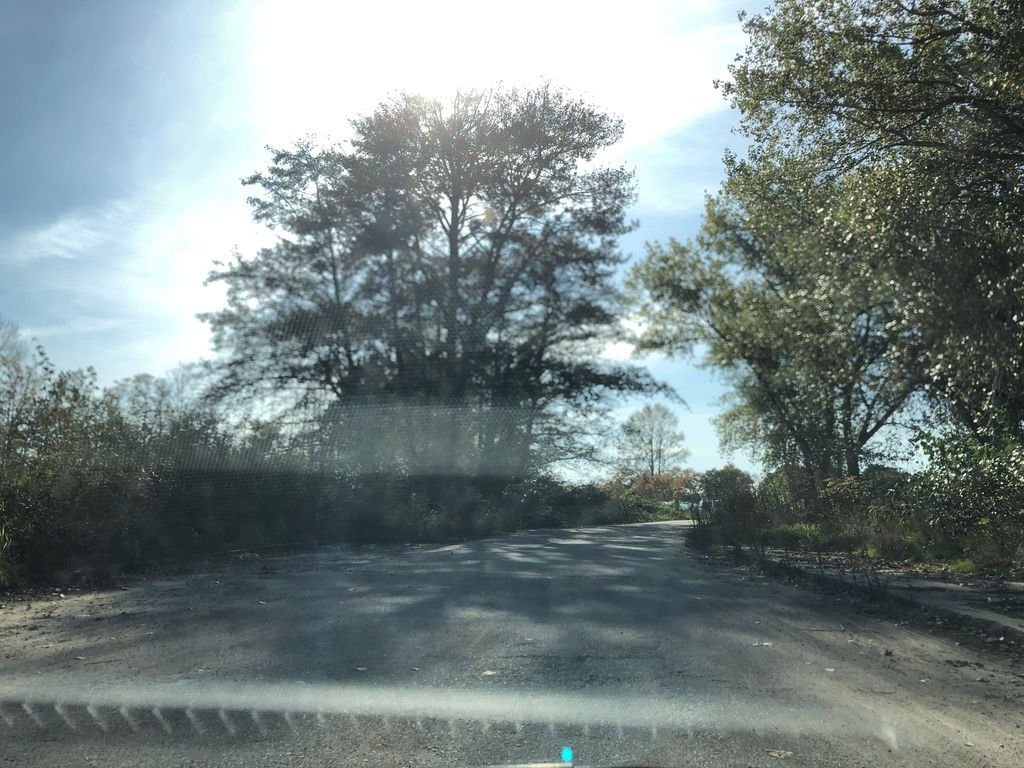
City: vancouver